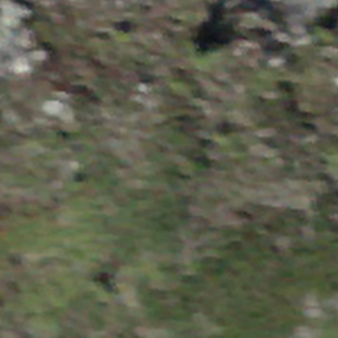
Label: other